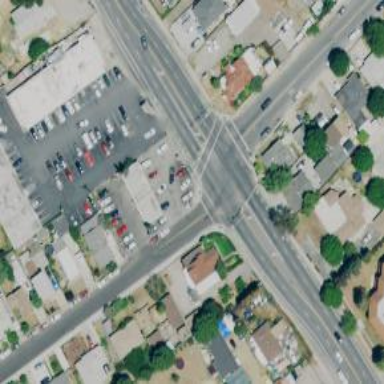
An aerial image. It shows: Solid stop line on the road.